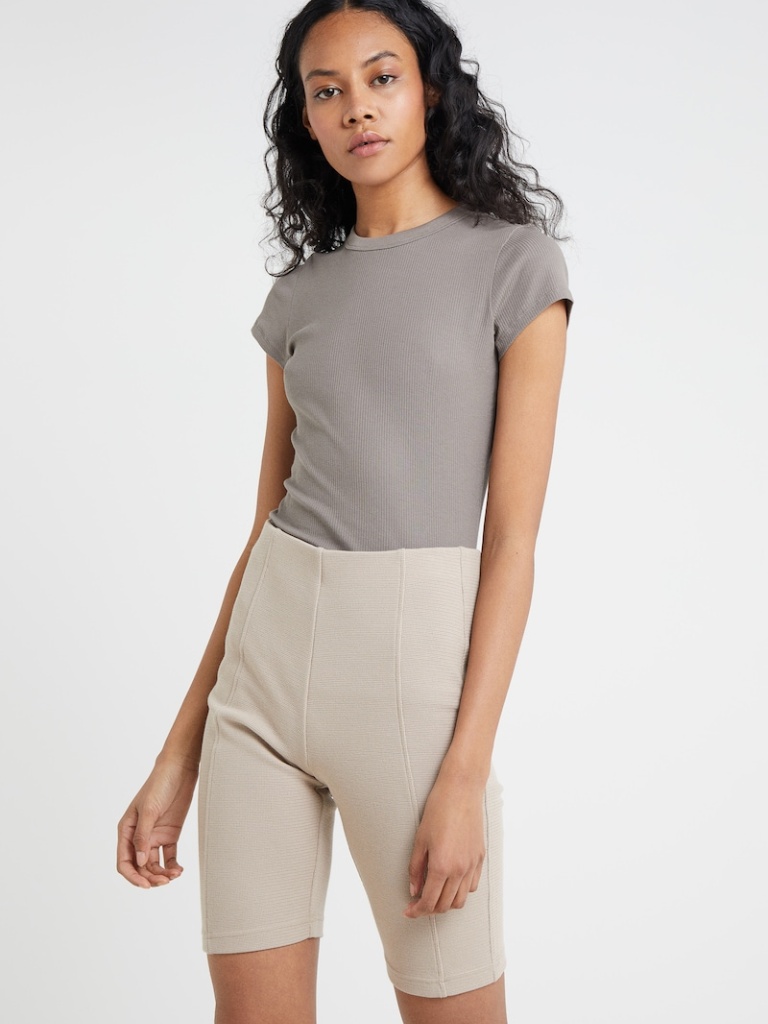
cotton tight short sleeve hip length Fully Tucked in crew t-shirt